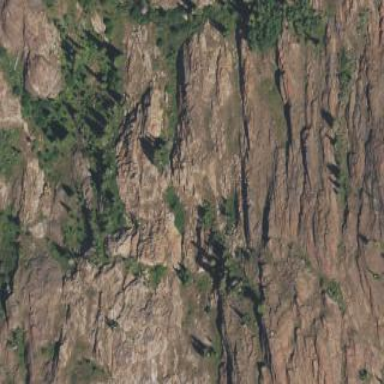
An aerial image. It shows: Landscape of bare rock.